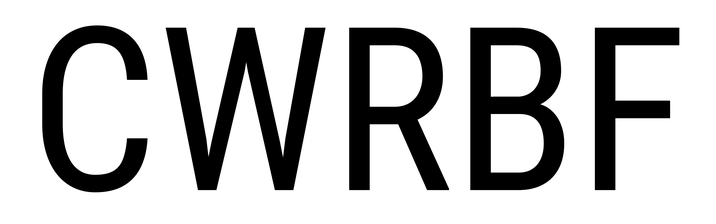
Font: Roboto_Condensed_Regular